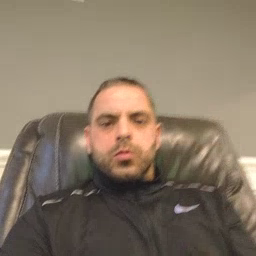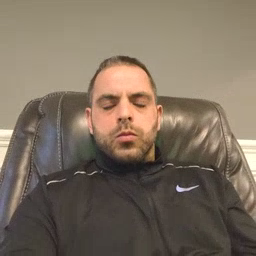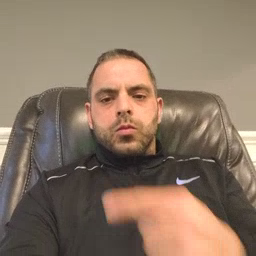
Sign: arm